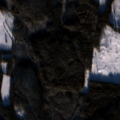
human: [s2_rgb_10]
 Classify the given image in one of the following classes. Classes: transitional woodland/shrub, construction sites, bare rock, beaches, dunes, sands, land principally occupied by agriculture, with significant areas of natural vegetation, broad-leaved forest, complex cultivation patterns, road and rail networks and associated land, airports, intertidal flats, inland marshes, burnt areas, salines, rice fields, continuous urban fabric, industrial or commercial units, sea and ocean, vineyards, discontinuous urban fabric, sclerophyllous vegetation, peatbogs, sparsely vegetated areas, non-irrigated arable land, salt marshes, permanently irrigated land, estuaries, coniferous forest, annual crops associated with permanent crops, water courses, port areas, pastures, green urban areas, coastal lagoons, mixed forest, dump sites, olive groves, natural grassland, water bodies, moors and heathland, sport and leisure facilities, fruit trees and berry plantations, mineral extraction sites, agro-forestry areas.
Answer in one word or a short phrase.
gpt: coniferous forest, mixed forest, transitional woodland/shrub